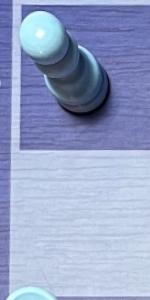
Label: Empty